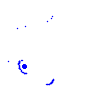
Particle: electron